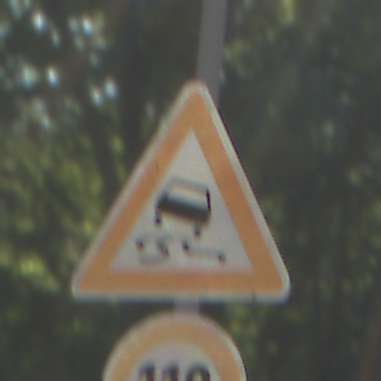
Verkehrszeichen: SchleuderOderRutschgefahr
Zusatzzeichen unten: Geschwindigkeit110
Umgebung: Outdoor, RoadRail
Tageszeit: Midday
Wetter: Clear
Licht: Natural
Jahreszeit: NotSpecified
Kontrast: HighContrast